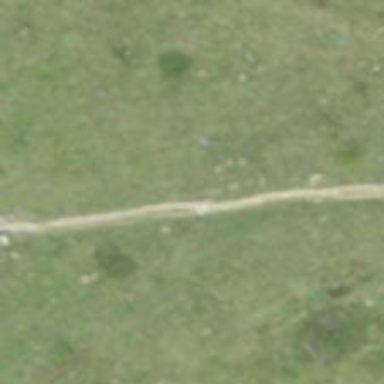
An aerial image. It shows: Path.